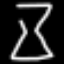
Label: hourglass